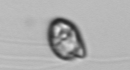
Label: flagellate_morphotype1